Field crop: maize
Growth stage: 2
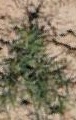
Species: salsola